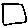
Label: square